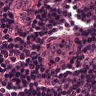
Metastatic tissue present: no